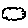
Label: cloud